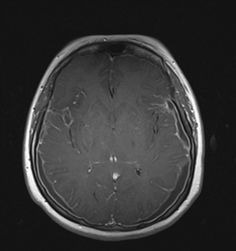
Label: notumor